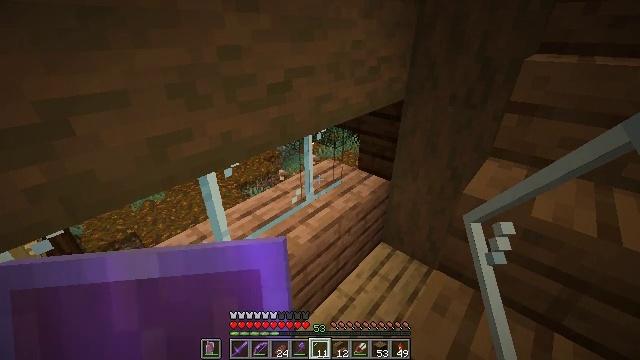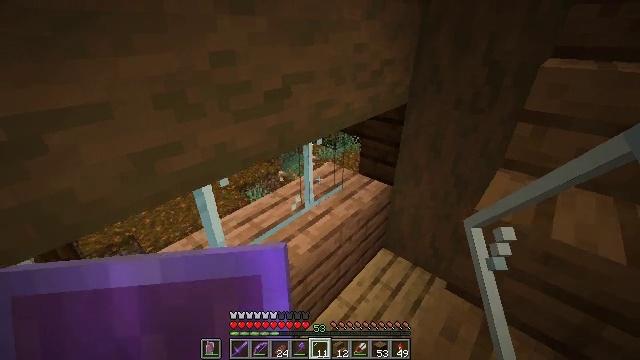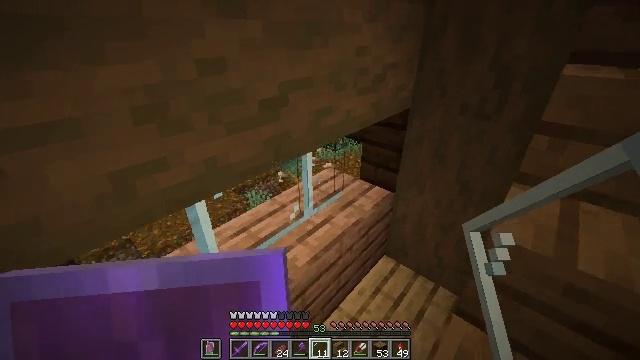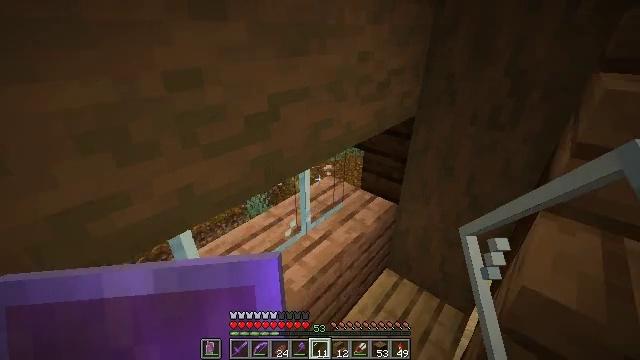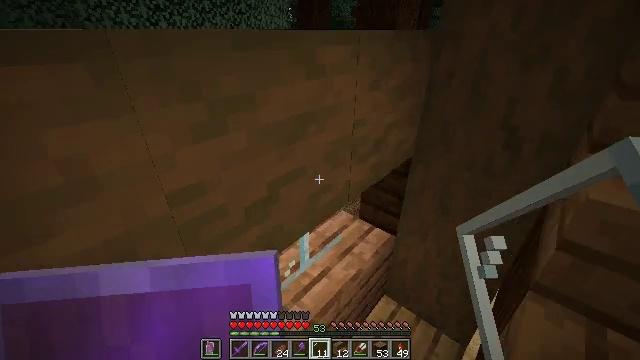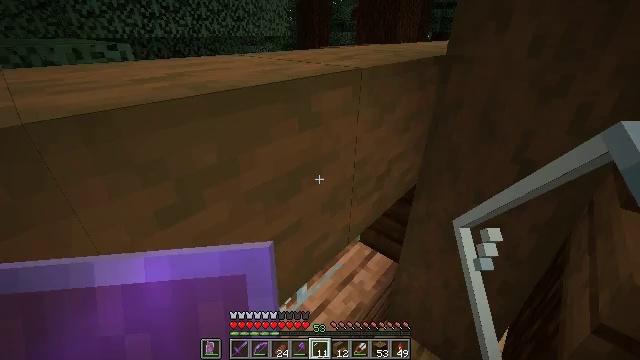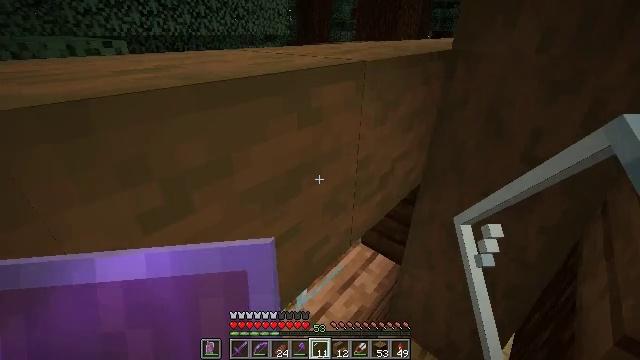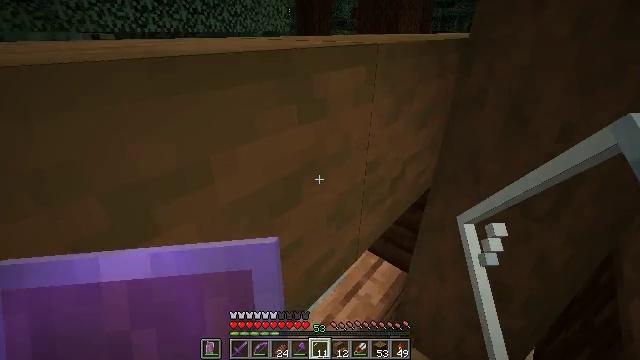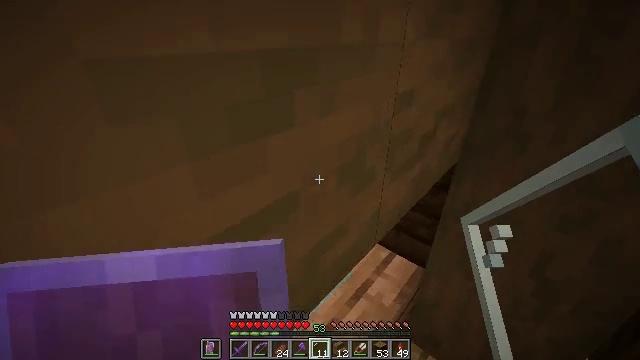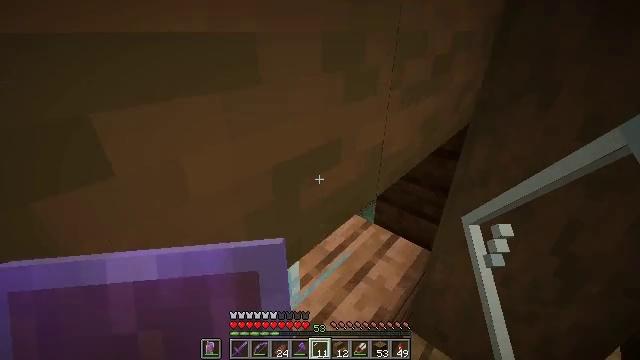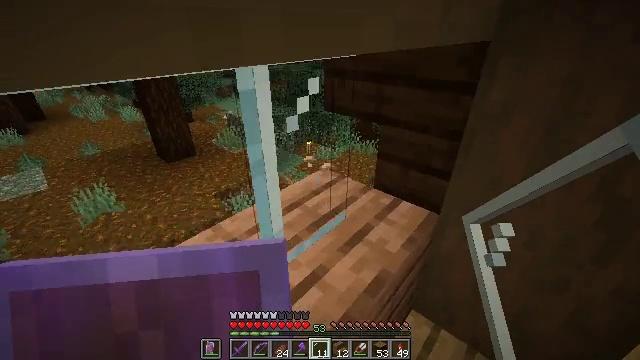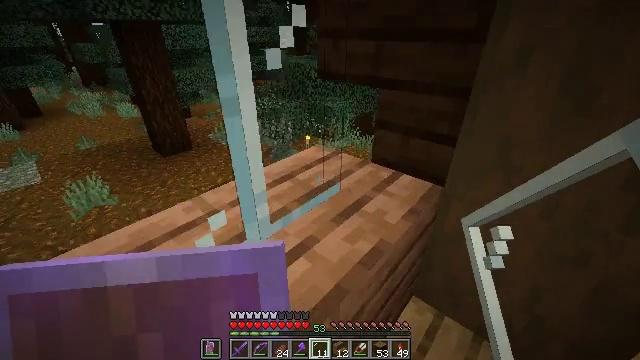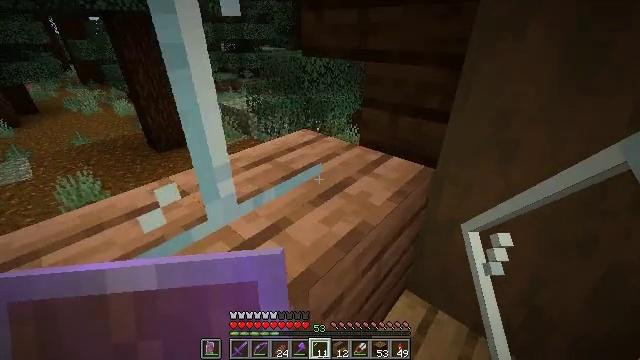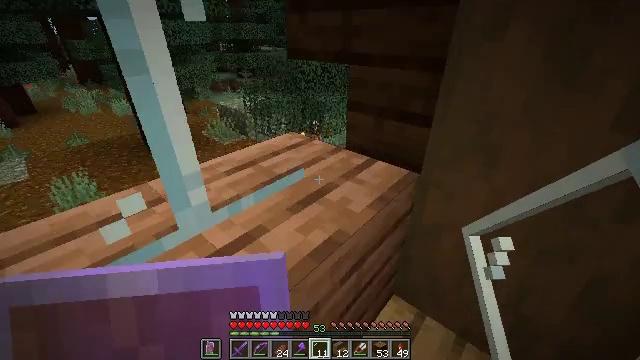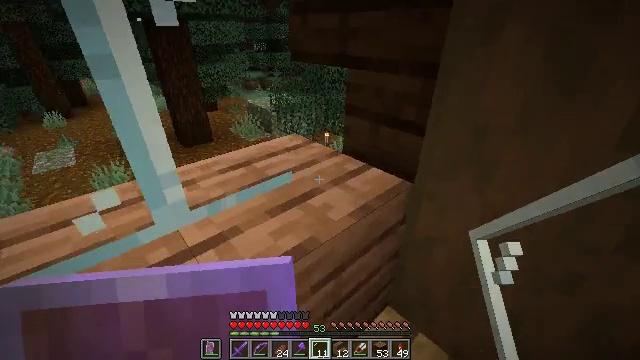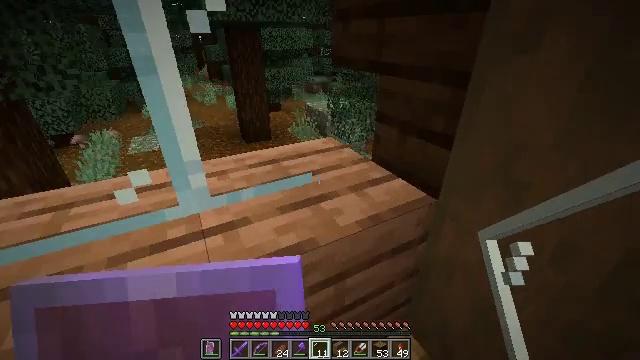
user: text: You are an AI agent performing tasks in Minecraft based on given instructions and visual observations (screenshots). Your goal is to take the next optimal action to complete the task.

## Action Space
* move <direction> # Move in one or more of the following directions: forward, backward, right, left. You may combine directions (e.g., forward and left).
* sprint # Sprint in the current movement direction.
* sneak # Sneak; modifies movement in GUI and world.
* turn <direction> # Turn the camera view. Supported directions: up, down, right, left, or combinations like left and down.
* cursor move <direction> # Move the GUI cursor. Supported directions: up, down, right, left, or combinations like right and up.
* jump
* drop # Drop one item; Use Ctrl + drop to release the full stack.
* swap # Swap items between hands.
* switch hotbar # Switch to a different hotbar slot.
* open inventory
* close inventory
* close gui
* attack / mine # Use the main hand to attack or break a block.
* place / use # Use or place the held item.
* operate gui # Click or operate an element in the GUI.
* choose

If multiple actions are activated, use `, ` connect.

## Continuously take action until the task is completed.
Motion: motion action
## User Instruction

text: Mine the glass pane carefully.
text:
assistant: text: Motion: move forward
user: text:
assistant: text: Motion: move forward
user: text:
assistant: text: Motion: move forward
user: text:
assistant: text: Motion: move forward
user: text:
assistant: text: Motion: move forward
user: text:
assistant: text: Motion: move forward
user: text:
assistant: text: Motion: move forward
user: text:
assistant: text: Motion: no_op
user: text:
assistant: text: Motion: no_op
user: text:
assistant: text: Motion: no_op
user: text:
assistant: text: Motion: move right
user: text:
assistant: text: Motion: move right
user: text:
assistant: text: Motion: move right
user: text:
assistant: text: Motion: move right, turn left
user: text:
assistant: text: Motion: move right, turn left and up
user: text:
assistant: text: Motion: move right, turn left and up
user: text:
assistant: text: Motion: turn left and up
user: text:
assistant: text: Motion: turn left
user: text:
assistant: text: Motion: turn left
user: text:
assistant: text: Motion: turn left
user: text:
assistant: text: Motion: turn left
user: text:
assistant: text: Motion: no_op
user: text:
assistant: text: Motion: sneak
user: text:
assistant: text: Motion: sneak
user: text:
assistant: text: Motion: sneak
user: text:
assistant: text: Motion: sneak, turn right and up
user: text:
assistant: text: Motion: sneak, turn right and up
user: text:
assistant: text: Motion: sneak, turn right and up
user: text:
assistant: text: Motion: sneak, turn up
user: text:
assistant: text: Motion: sneak